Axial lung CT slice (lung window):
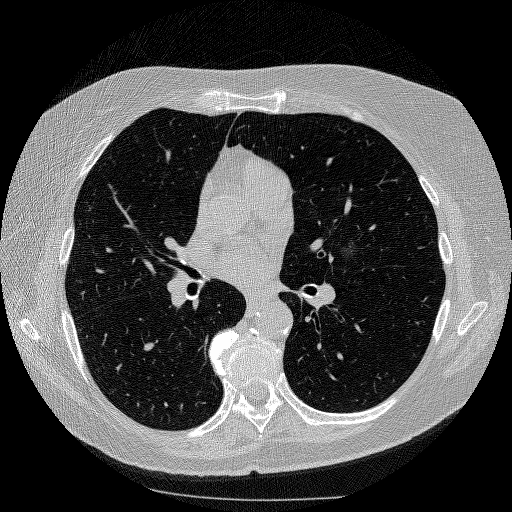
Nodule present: yes
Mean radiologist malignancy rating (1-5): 3.5